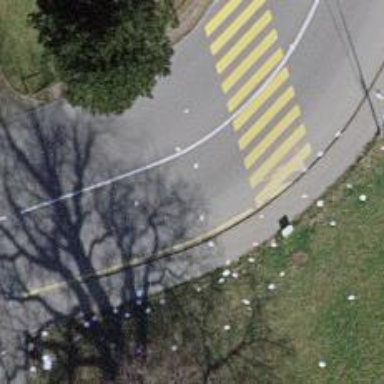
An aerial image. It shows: Sidewalk.